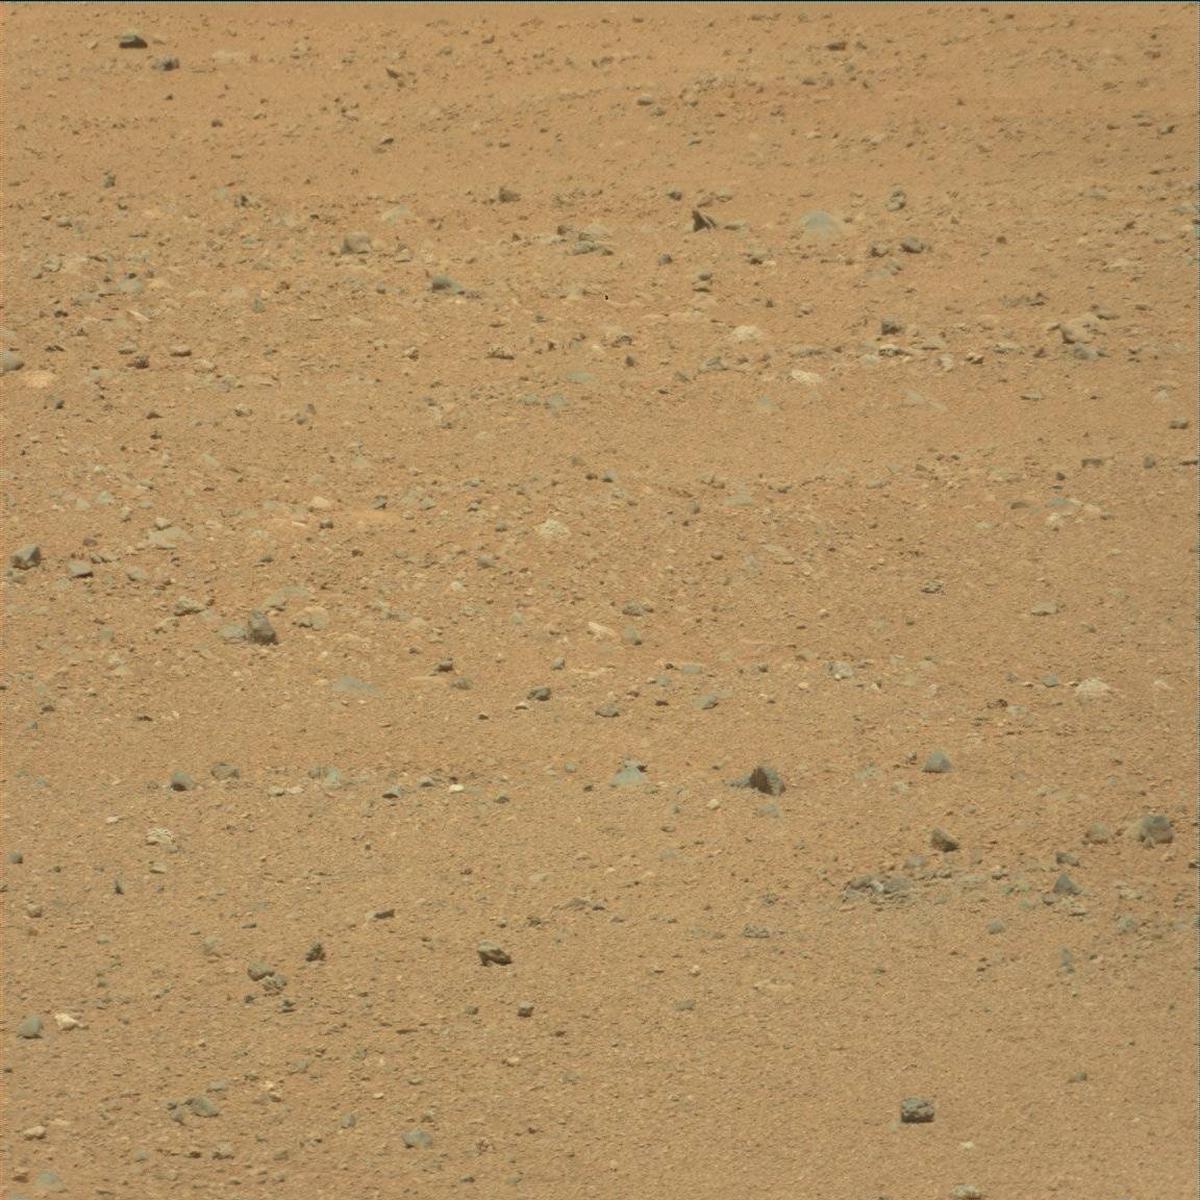
Terrain classes present: Bedrock, Rock, Sand / Soil